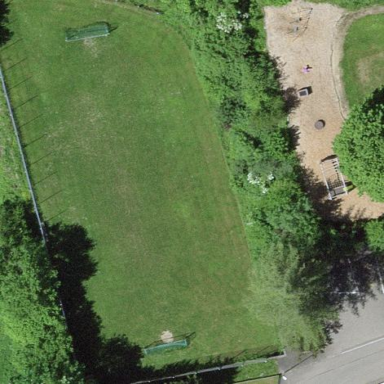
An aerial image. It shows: Village green with multi-sport facilities.